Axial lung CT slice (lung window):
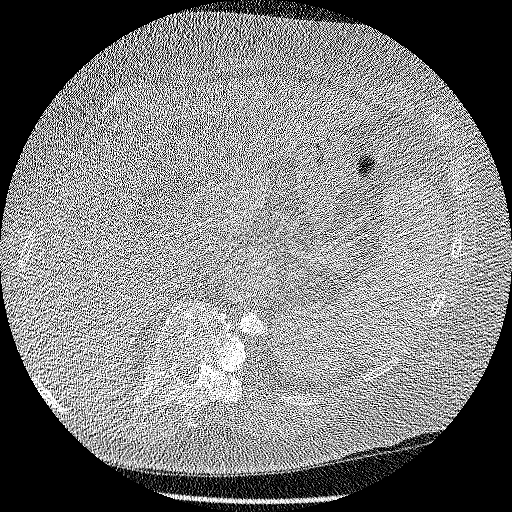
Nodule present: no